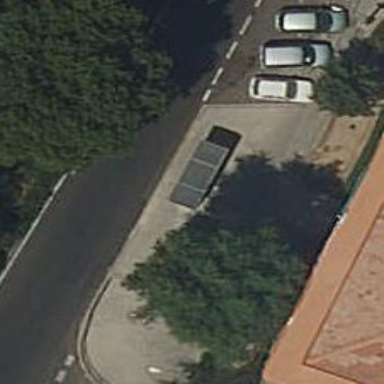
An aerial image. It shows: Bus stop with platform for public transport.